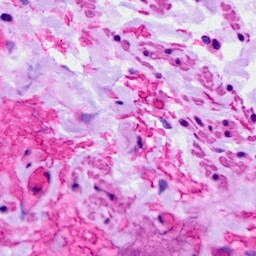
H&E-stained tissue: Ovarian